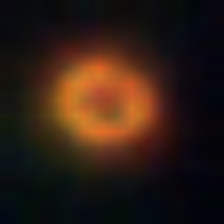
Taxon: NanoPlankton
Group: Other